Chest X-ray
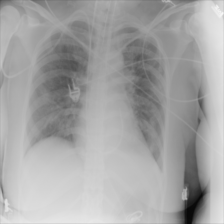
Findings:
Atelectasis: negative
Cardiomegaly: negative
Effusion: negative
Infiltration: negative
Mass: negative
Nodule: negative
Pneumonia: negative
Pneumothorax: negative
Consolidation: negative
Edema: negative
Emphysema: negative
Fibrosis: negative
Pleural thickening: negative
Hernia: negative